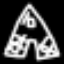
Label: The Eiffel Tower